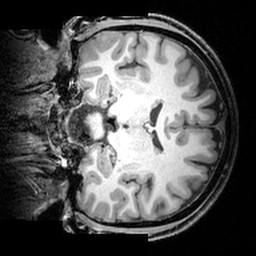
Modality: T1w
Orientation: coronal
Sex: male
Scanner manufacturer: siemens
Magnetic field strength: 3 T
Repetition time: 1.9 s
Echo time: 0.00397 s